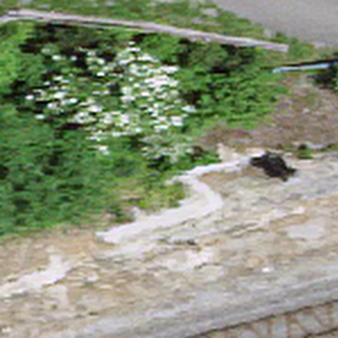
Label: other